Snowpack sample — Loveland Pass, Silver Plume, Colorado, USA (2/11/26, 12:00 PM MST)
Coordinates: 39.663, -105.886
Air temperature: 35 °F
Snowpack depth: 82 cm
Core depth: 40 cm
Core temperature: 23 °F
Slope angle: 13°, slope face: 12°
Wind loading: high
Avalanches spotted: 1
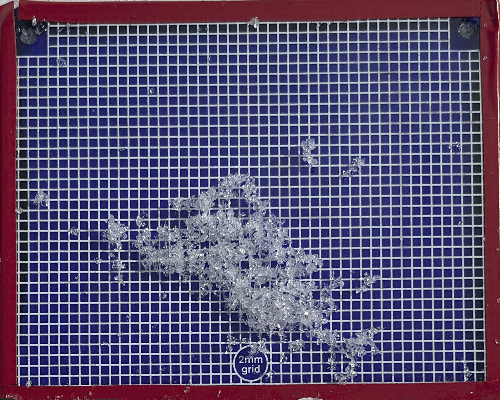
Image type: profile
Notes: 1 small avalanche spotted on the north side of the bowl, lots of wind loading